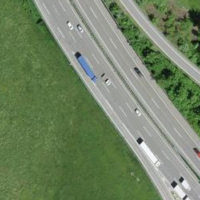
EUNIS habitat code: 57
Species observed at this site:
Milvus milvus